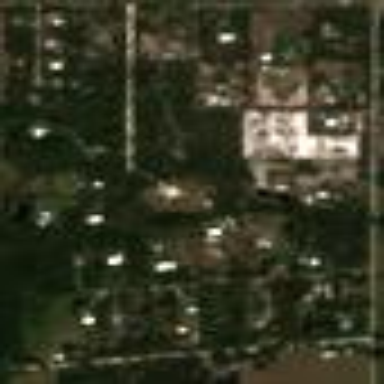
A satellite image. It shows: Rural residential area.